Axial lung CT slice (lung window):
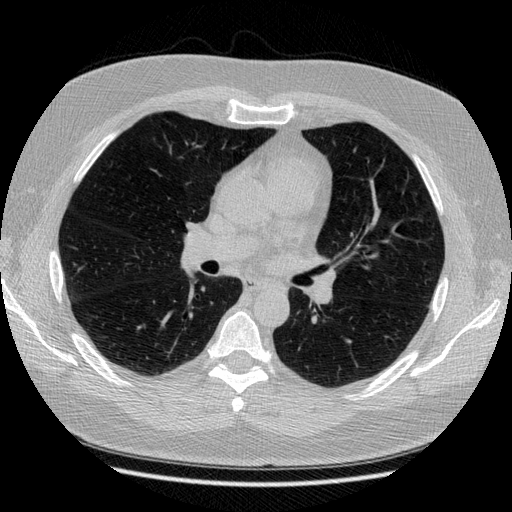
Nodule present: no